Field crop: tomato
Growth stage: 1
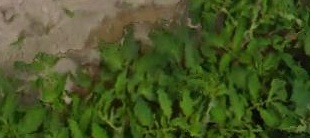
Species: tomato